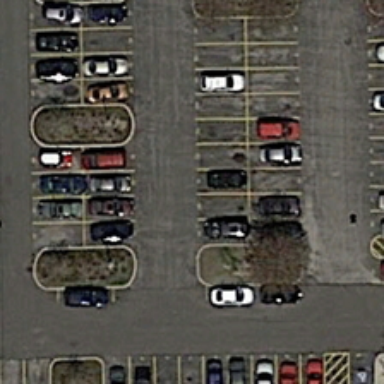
Some cars are parked in a parking lot .